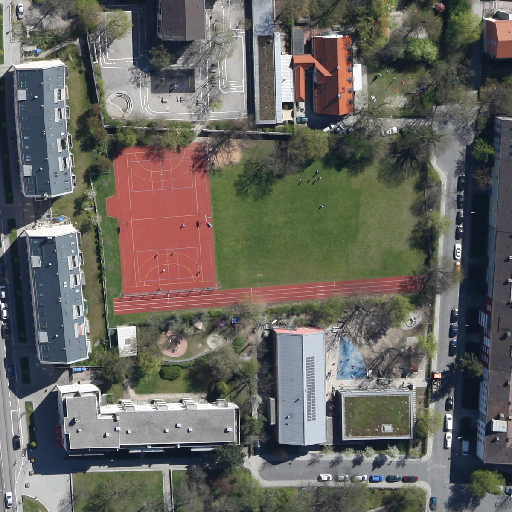
Referring expression: sidewalk along with tree